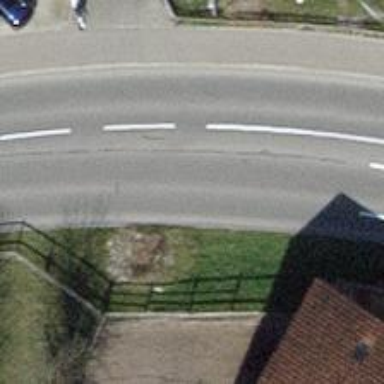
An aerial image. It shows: Left sidewalk along asphalt tertiary road.